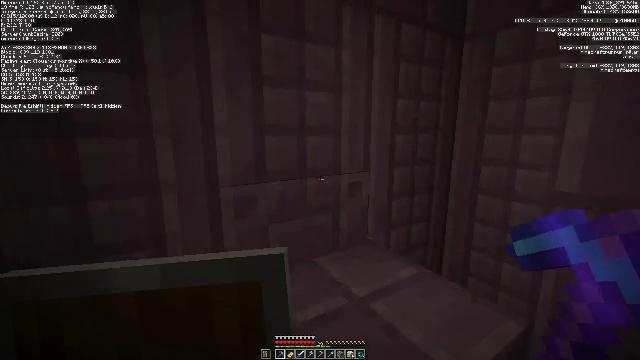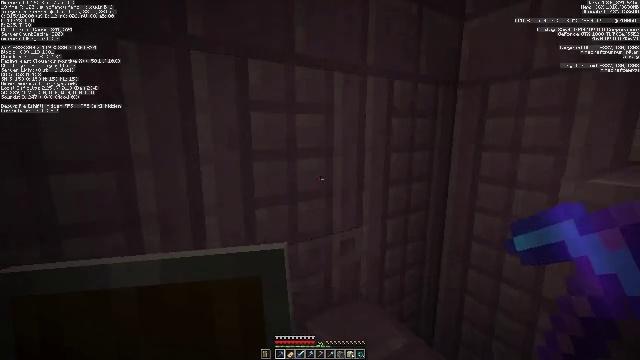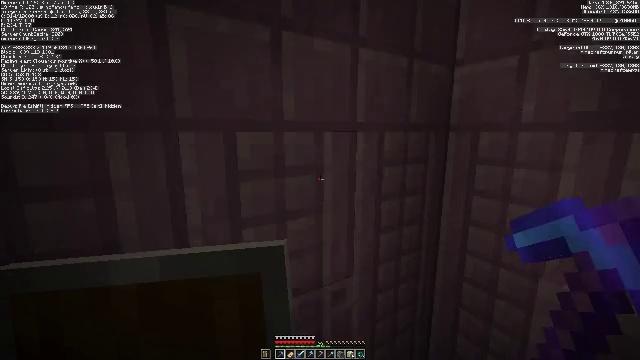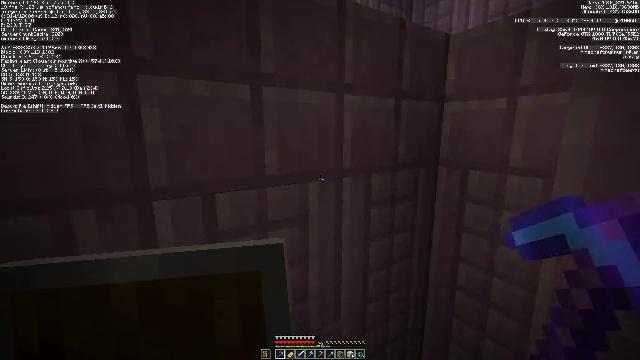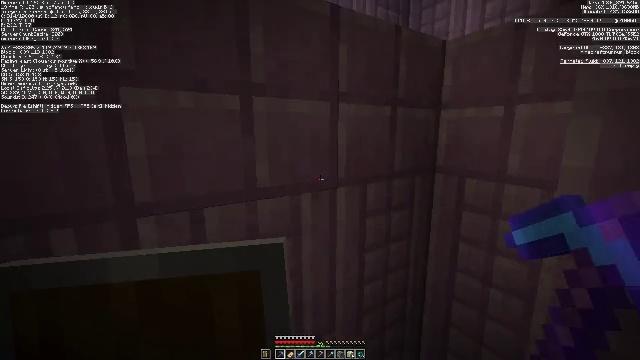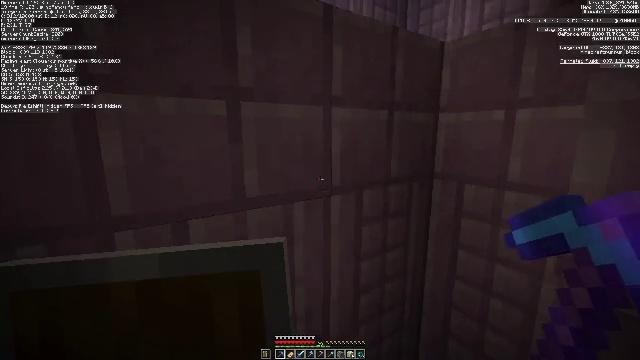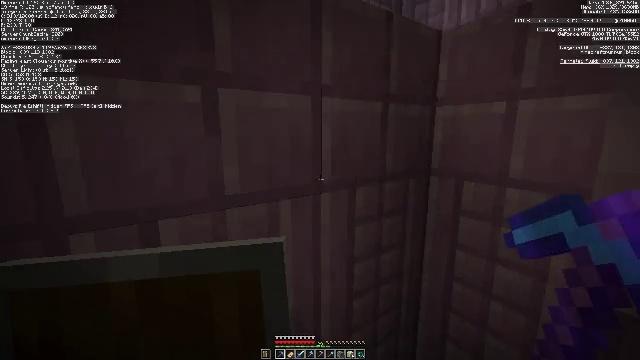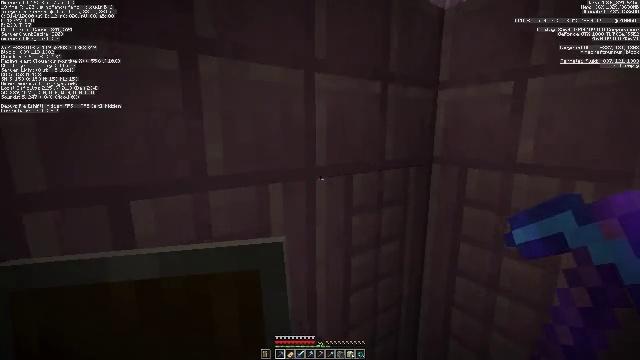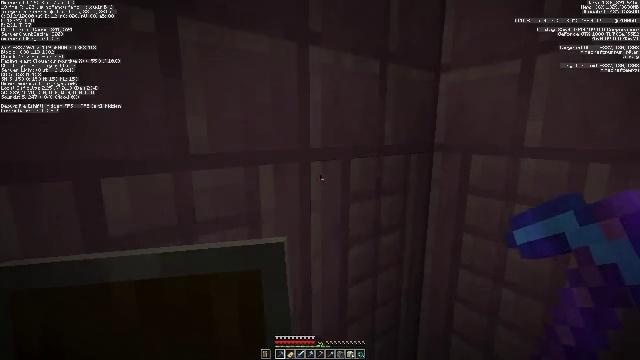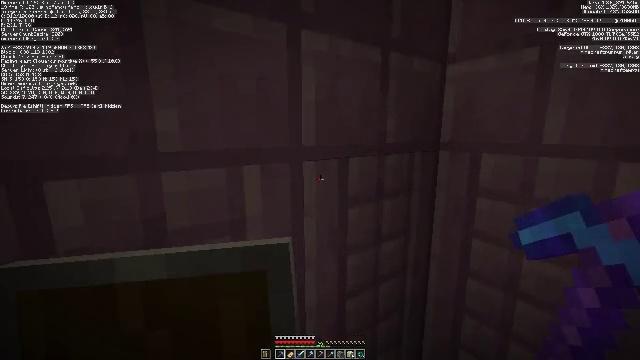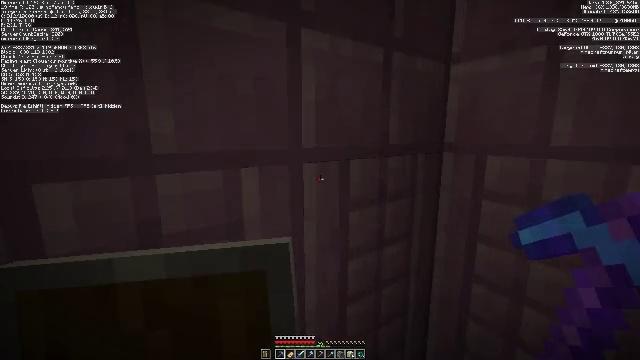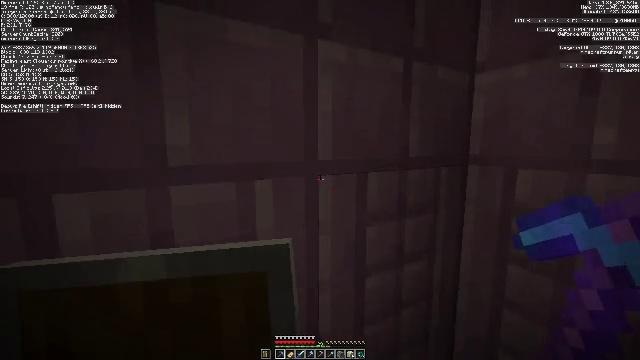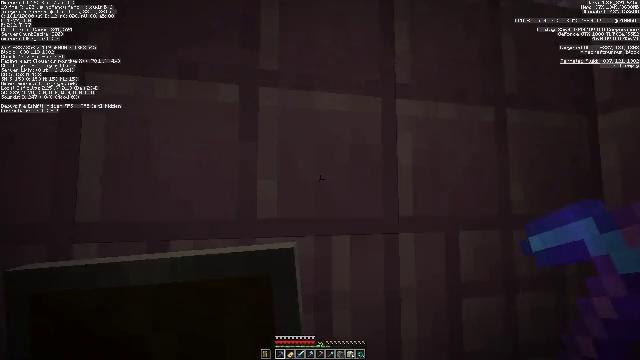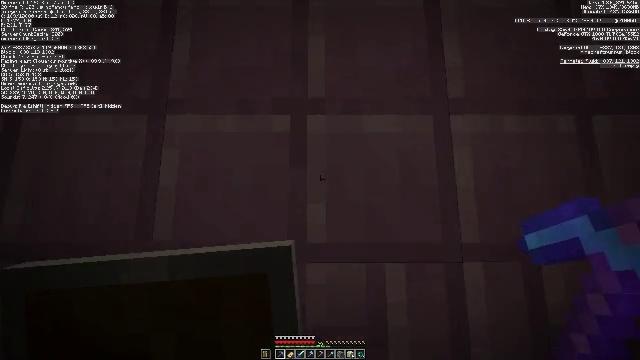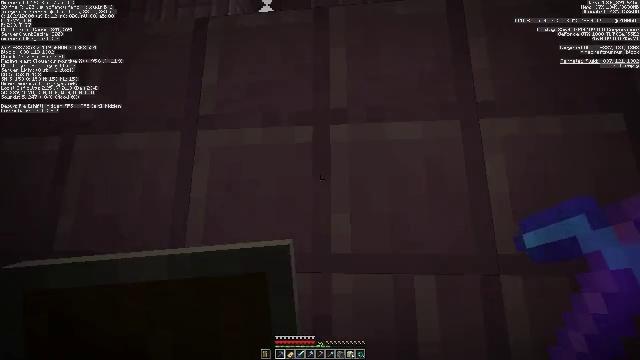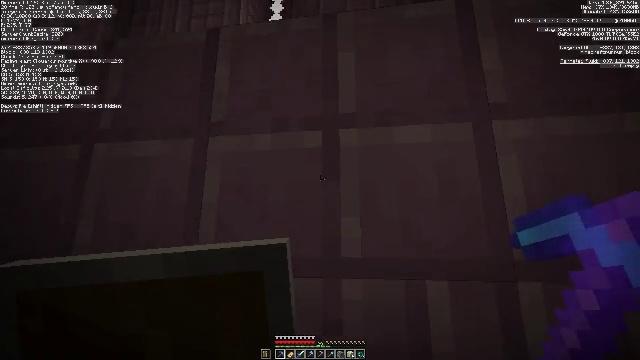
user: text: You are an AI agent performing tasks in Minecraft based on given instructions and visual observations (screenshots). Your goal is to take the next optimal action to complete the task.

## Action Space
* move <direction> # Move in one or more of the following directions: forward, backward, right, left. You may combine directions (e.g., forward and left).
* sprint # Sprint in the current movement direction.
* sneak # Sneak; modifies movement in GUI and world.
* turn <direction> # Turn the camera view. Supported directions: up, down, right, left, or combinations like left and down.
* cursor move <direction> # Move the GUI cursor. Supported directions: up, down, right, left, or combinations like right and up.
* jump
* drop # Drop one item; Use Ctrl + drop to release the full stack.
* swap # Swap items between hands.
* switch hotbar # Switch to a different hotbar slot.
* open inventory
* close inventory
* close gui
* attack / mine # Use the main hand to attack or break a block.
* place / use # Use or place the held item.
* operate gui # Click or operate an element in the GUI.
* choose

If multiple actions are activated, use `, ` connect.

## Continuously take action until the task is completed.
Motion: motion action
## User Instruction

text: Gather the purpur block from a structure.
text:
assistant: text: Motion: move forward, jump
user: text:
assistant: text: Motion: move forward, jump
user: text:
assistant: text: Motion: move forward, jump
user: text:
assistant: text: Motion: move forward
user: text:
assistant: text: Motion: move forward
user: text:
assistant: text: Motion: move forward
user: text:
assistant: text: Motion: no_op
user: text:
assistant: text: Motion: no_op
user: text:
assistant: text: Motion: no_op
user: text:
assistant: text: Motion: no_op
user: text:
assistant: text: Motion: turn left and up
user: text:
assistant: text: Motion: turn left and up
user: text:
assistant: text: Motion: turn left and up
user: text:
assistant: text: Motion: turn left and up
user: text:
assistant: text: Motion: turn left and up
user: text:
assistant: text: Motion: turn left and up
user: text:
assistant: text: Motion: turn left and up, attack / mine
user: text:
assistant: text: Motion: turn left and up, attack / mine
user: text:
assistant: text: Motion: turn up, attack / mine
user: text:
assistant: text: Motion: attack / mine
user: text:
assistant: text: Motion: attack / mine
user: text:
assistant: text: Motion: attack / mine
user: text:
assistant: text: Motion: attack / mine